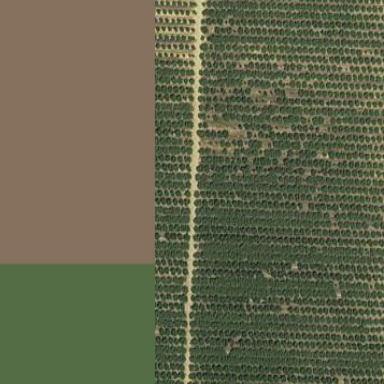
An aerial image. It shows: Orchard filled with almond trees.